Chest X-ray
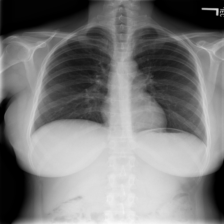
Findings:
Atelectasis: negative
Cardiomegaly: negative
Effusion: negative
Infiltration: negative
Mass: negative
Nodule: negative
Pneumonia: negative
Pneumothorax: negative
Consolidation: negative
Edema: negative
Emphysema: negative
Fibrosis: negative
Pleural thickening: negative
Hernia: negative